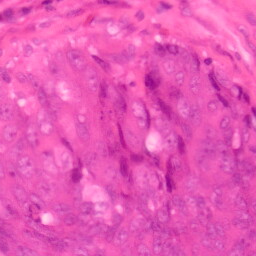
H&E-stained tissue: Colon